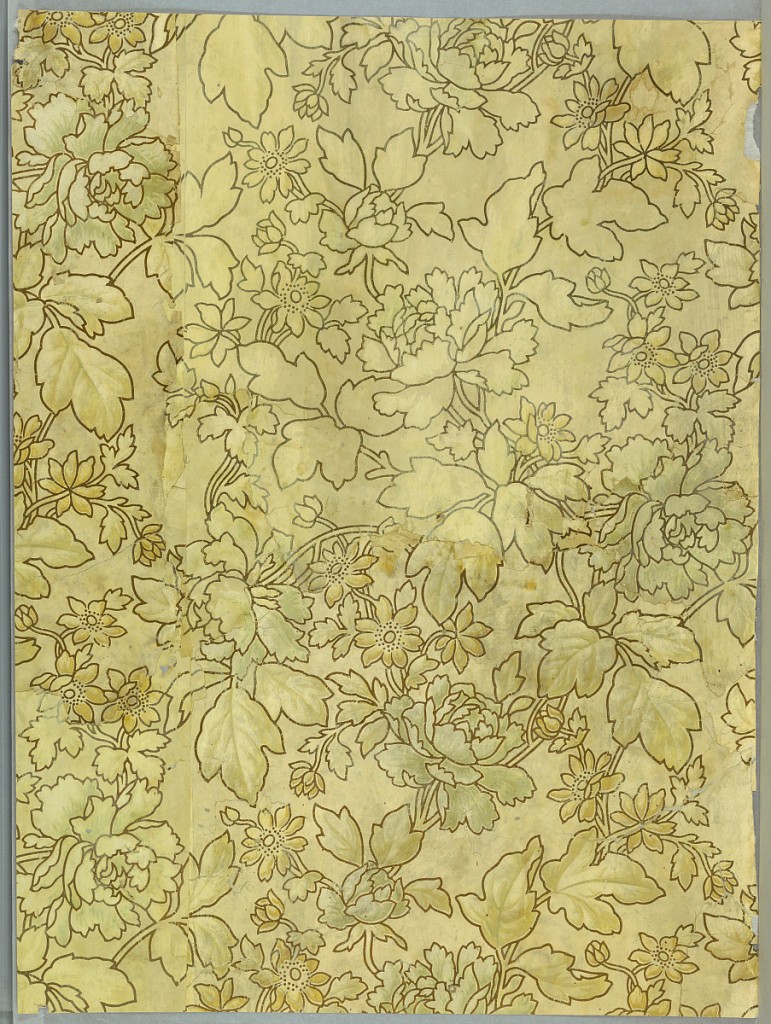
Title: Sidewall and border
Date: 1870–90
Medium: Machine-printed ?
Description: Sidewall paper in the Aesthetic style, with all-over patterning of leaves and flowers, printed in gold and off-white, with heavy outlines, on off-white ground. The border is a stylized floral design, possibly printed in an Indian style, printed in browns on off-white.